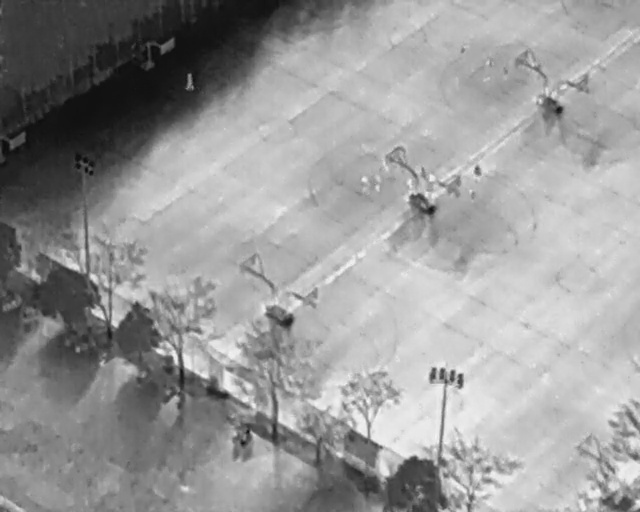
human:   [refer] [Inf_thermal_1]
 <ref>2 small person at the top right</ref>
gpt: <box>[[75, 11, 77, 13, 2], [77, 13, 80, 15, 2]]</box>

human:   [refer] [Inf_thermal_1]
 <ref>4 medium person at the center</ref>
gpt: <box>[[57, 34, 60, 36, 2], [55, 35, 58, 37, 2], [62, 35, 65, 37, 2], [65, 35, 68, 37, 2]]</box>

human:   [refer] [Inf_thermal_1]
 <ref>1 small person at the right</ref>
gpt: <box>[[72, 37, 74, 38, 2]]</box>